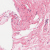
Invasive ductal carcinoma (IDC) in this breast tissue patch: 0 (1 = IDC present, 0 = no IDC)